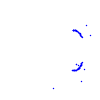
Particle: proton